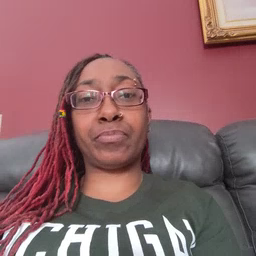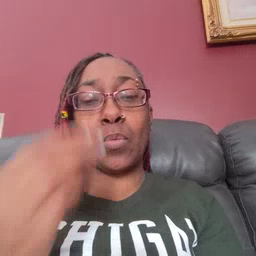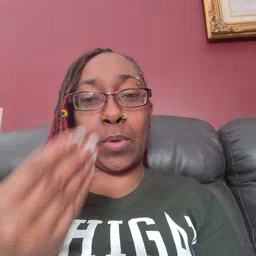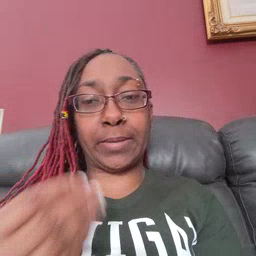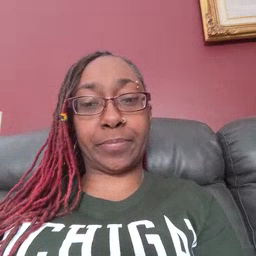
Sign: wet